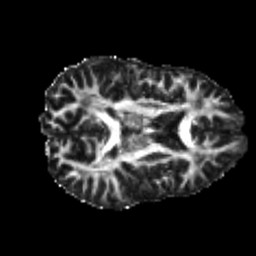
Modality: FA
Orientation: axial
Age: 21
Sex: male
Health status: healthy
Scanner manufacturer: philips
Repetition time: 7.386 s
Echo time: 0.08599 s